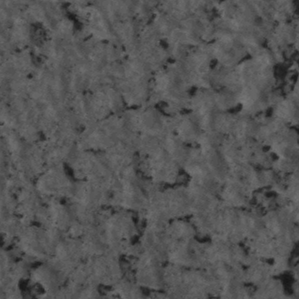
Label: frost